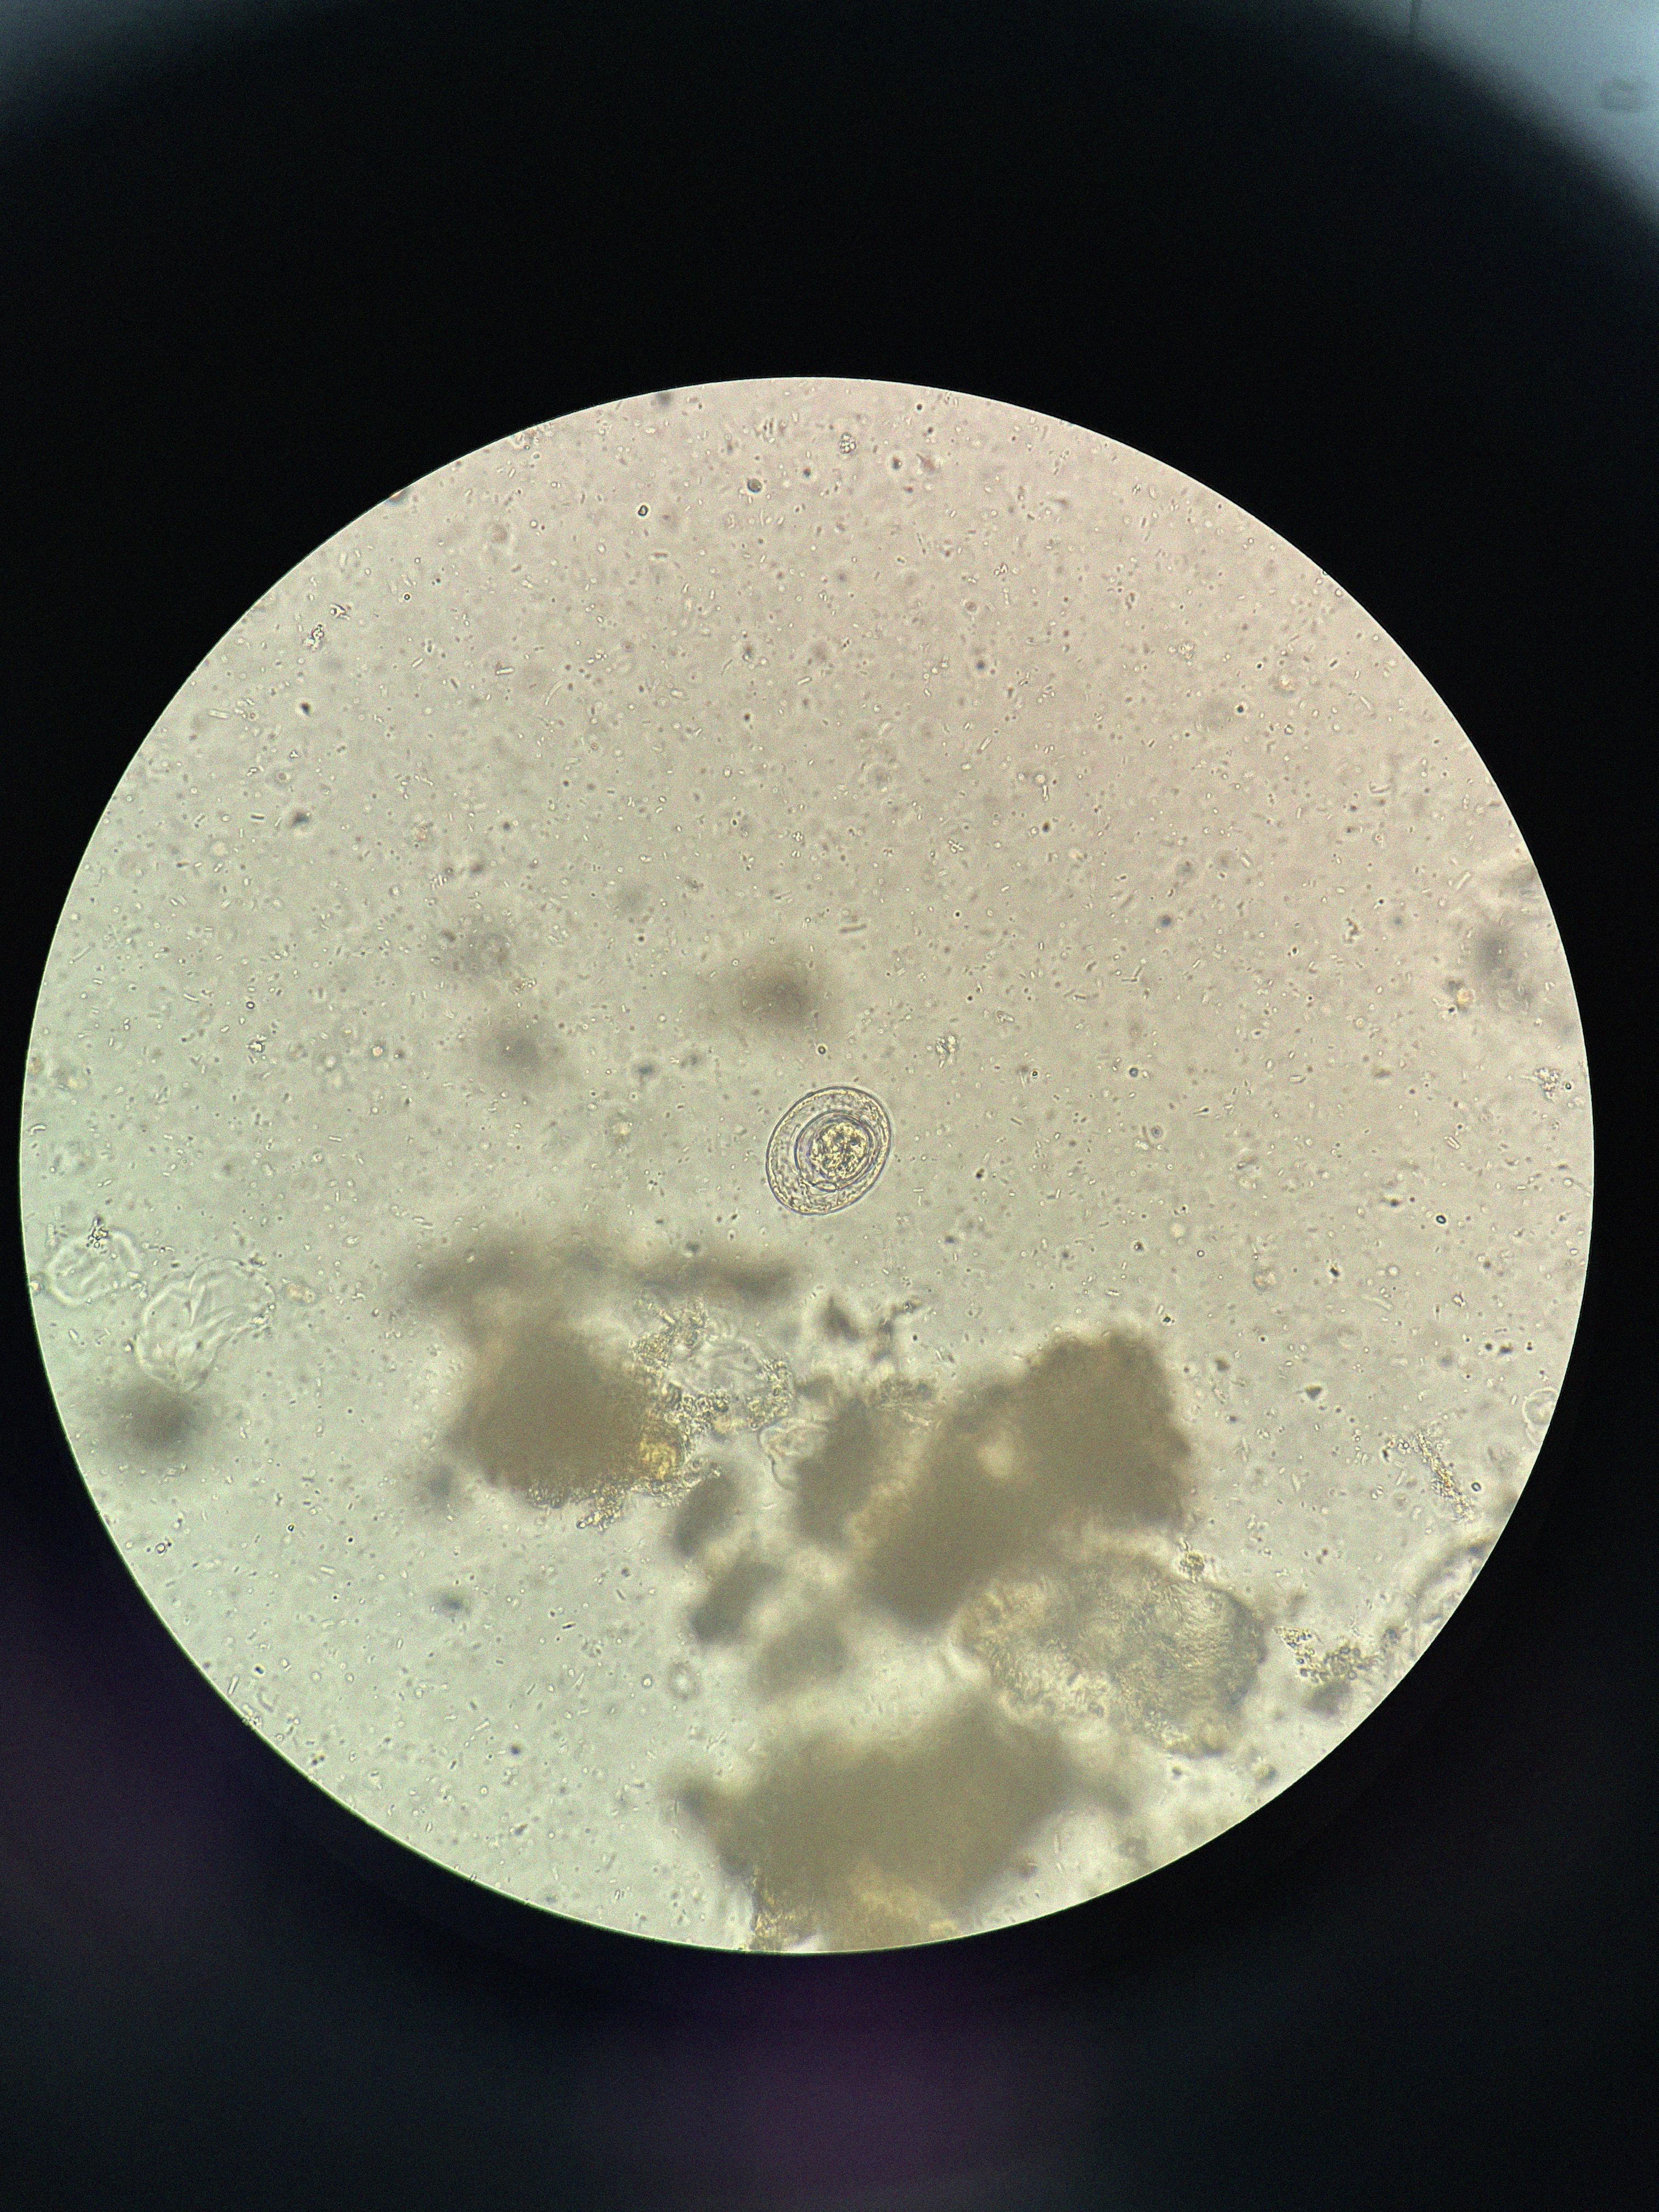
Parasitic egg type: Hymenolepis nana